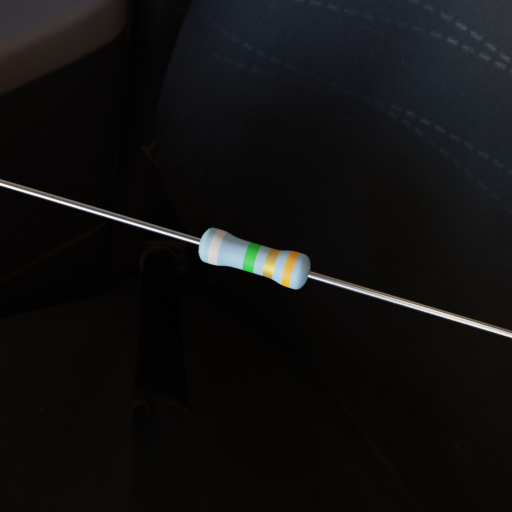
Resistor colour bands (in order): silver, green, gold, orange